Interaction volume radius: 5 \u00c5
Interaction volume height: 15 \u00c5
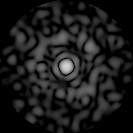
Disorder parameter: 0.8571